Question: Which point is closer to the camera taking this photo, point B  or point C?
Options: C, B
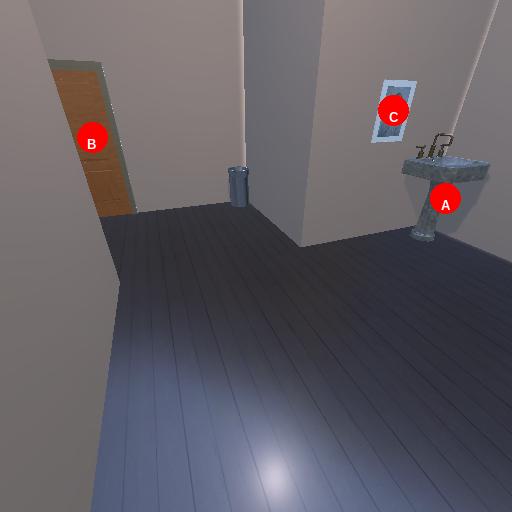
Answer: C